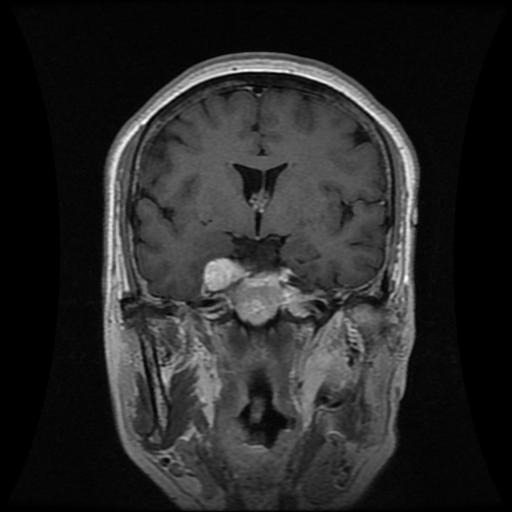
Label: meningioma